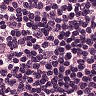
Metastatic tissue present: no